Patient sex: M
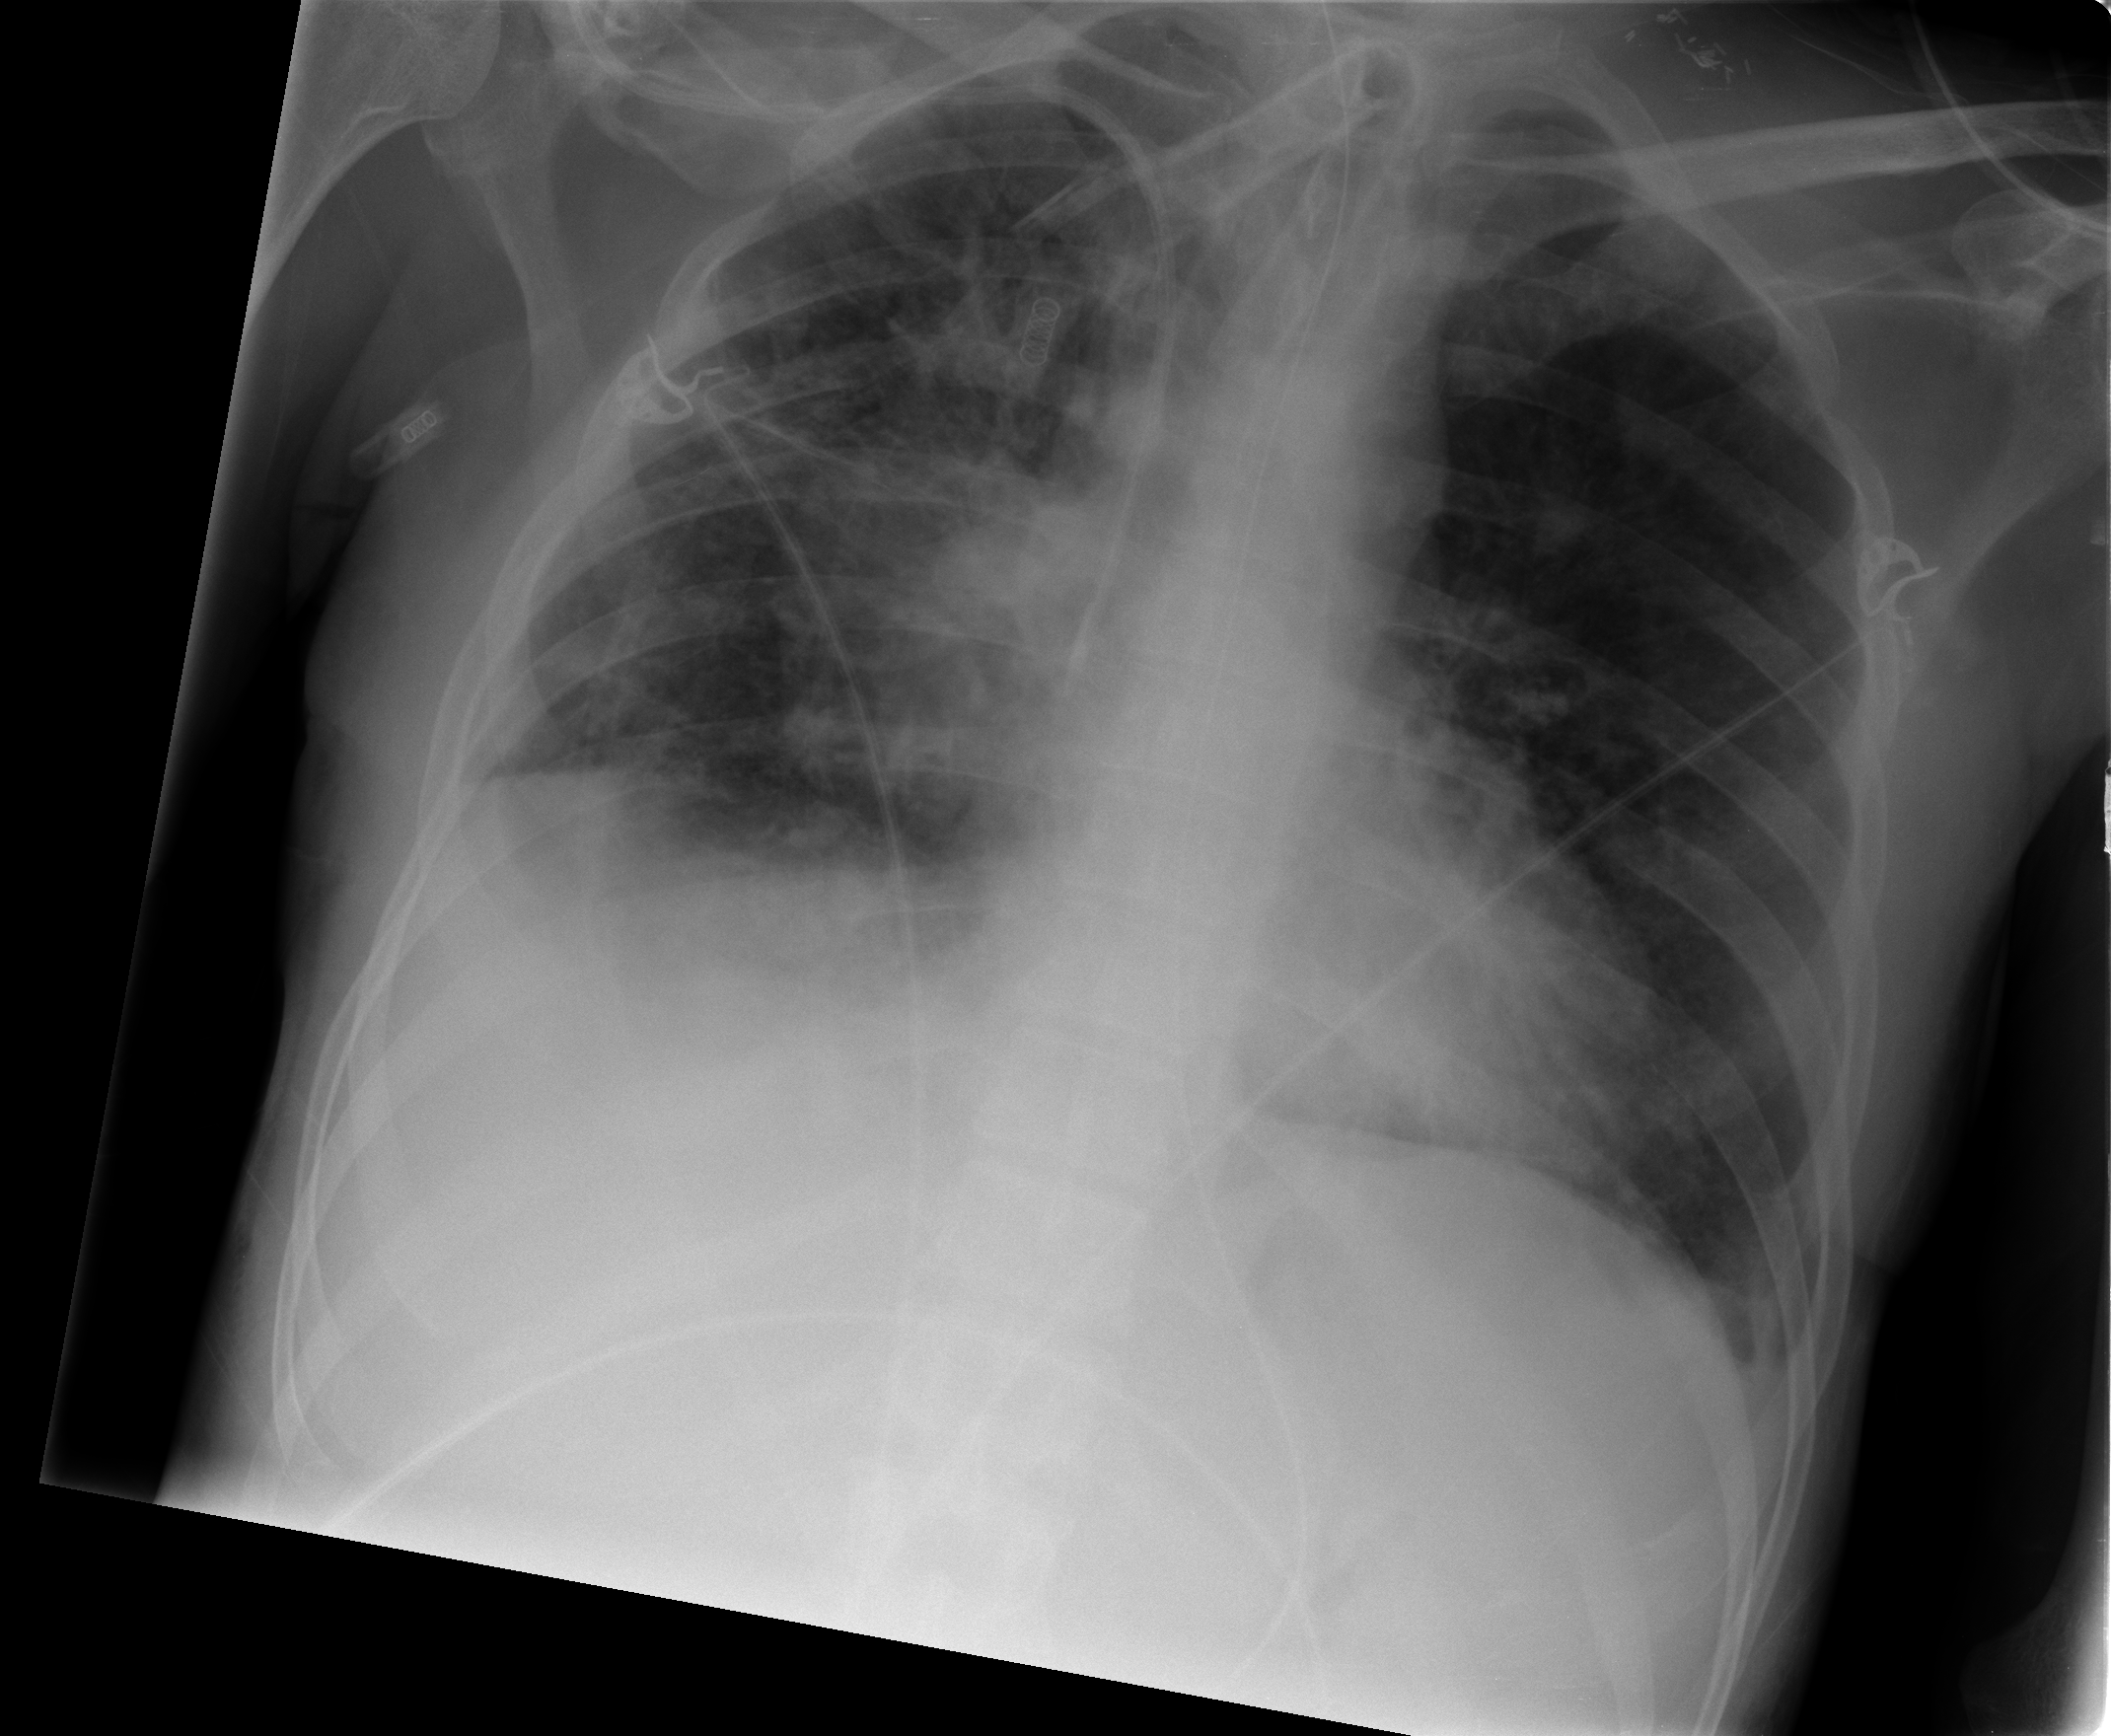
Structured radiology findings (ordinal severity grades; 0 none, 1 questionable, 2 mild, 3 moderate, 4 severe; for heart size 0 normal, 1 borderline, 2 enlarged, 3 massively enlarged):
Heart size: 0
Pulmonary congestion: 0
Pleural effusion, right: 2
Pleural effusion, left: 1
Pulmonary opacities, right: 3
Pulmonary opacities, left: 2
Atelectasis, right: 2
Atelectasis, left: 1